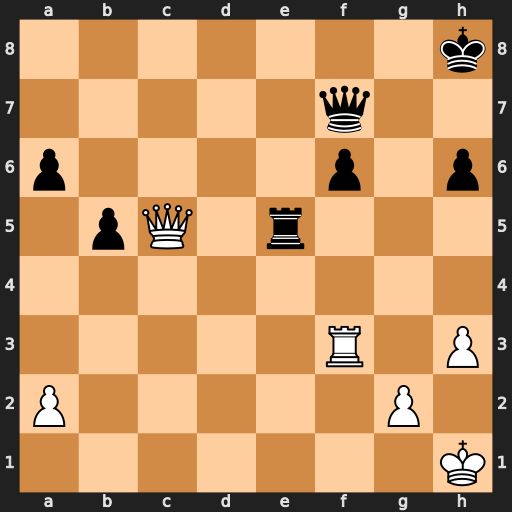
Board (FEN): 7k/5q2/p4p1p/1pQ1r3/8/5R1P/P5P1/7K
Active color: w
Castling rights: -
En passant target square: -
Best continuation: Qxe5 fxe5 Rxf7